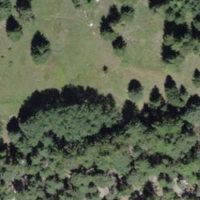
EUNIS habitat code: 44
Species observed at this site:
Arcyptera fusca
Stauroderus scalaris
Garrulus glandarius